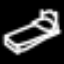
Label: bed